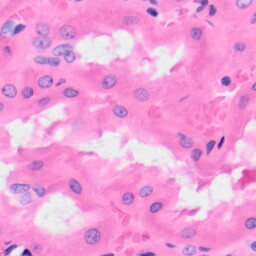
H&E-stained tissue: Kidney